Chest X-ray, PA view. Patient: 43 years old, sex M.
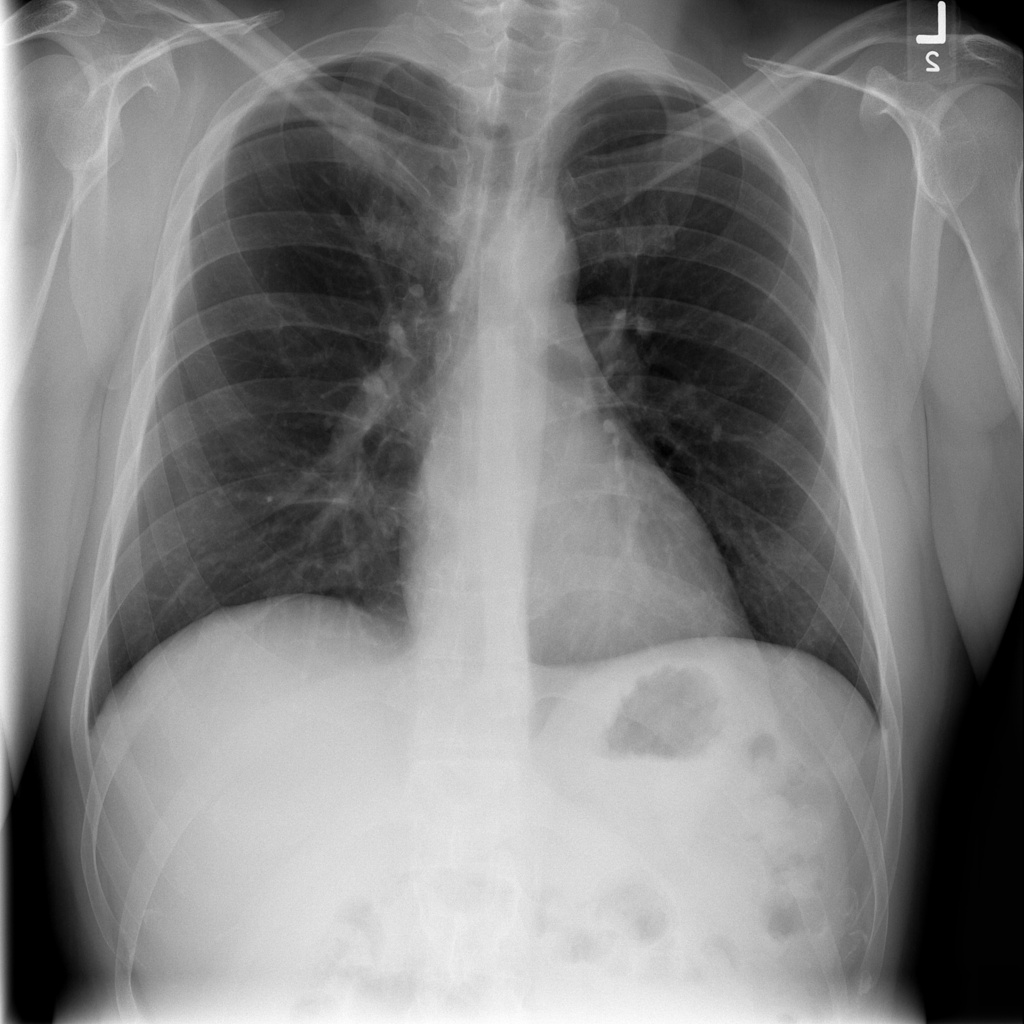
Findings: No Finding